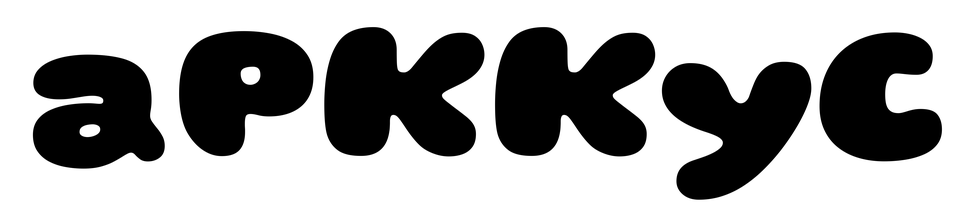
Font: Gluten_Black